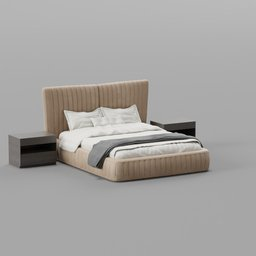
Label: furniture